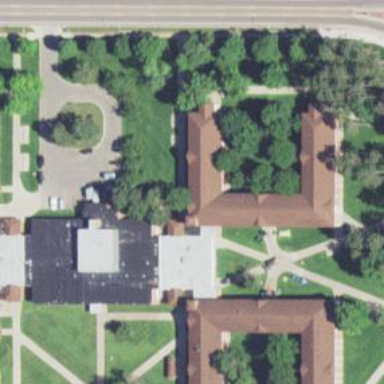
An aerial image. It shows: Dormitory building with gabled roof.